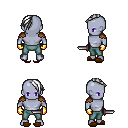
a pixel art fantasy rpg character, male body template, dark elf, purple skin, leather shoulder armor, teal pants, white long mohawk hairstyle, gold gloves, brown slippers, dagger, four views (front, back, left, right), 2x2 character sprite sheet, small pixel art, hard edges, no anti-aliasing